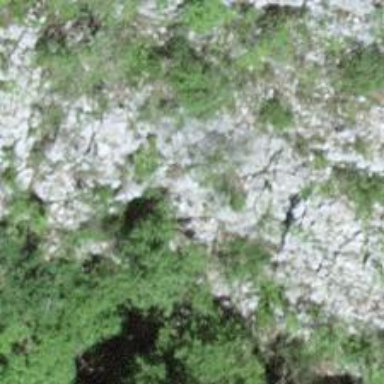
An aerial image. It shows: Cliff in nature.